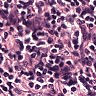
Metastatic tissue present: no